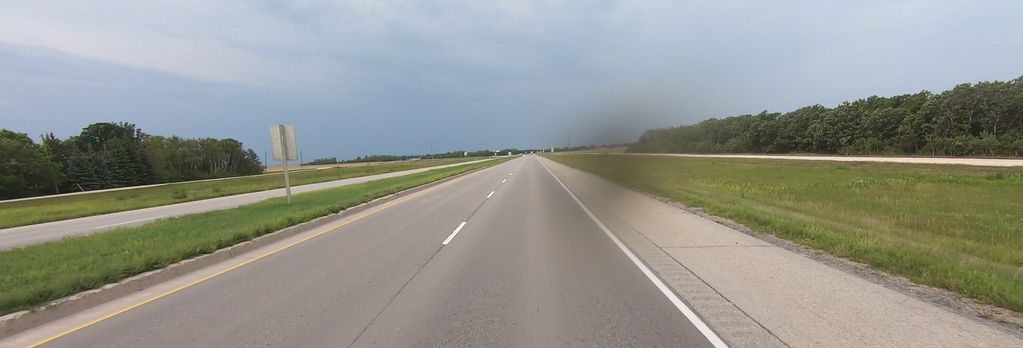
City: winnipeg